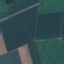
Land use / land cover class: AnnualCrop